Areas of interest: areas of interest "Swimming Pool"
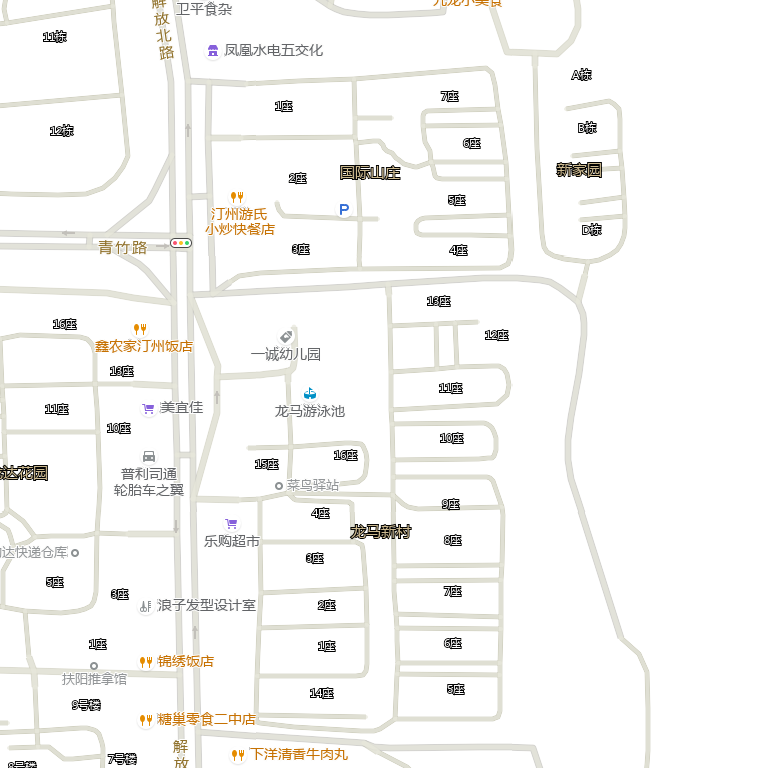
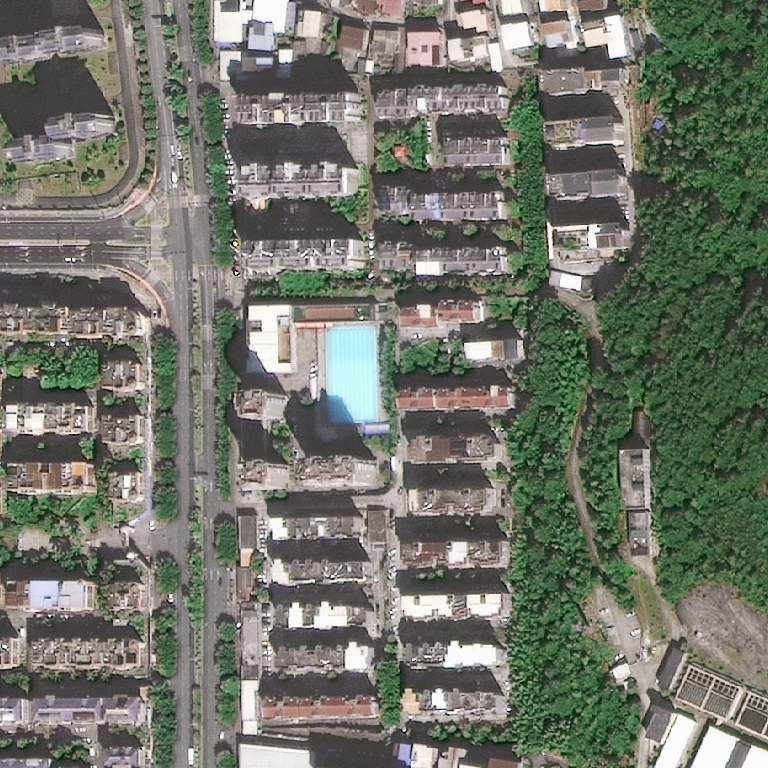